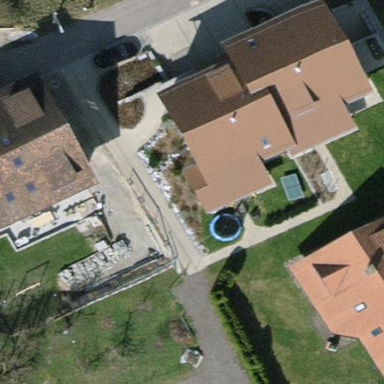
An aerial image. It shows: Semidetached house with gabled roof.